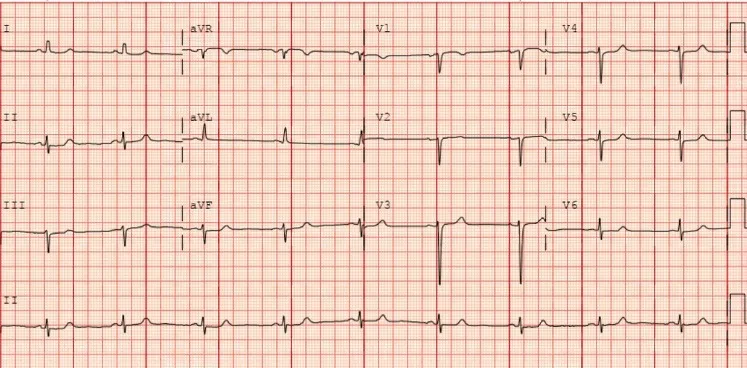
Preoperative EKG showing normal sinus rhythm. There is no evidence of conduction disease, heart block, or significant ischemic changes on the EKG.
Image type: electrography (ekg)